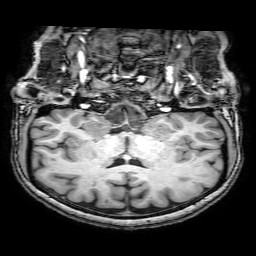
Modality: T1w
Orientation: sagittal
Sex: female
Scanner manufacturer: philips
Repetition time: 0.008215 s
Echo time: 0.00379 s